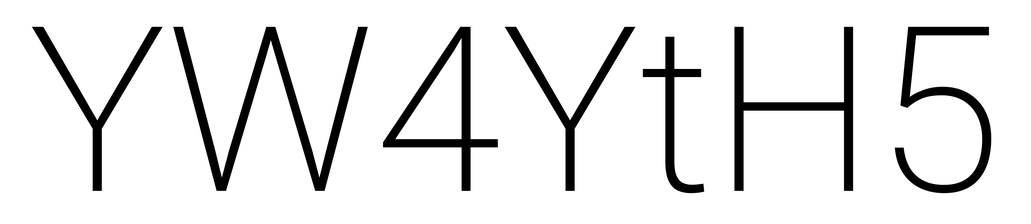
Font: Roboto_ExtraLight